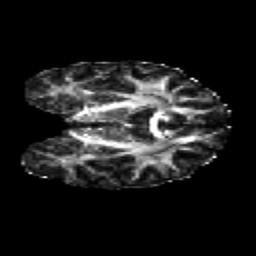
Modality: FA
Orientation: coronal
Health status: healthy
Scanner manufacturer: philips
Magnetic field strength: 3 T
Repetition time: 9.75 s
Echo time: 0.092 s